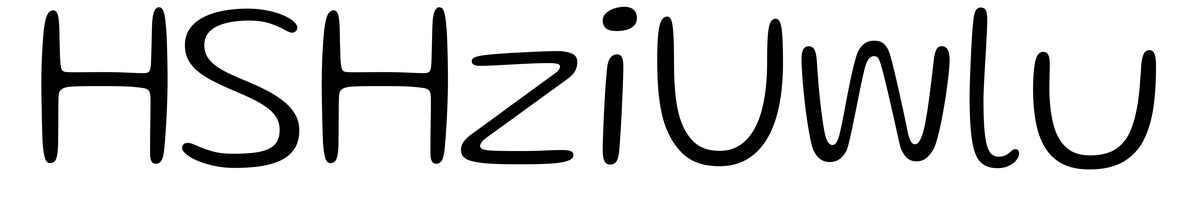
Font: Gluten_ExtraLight